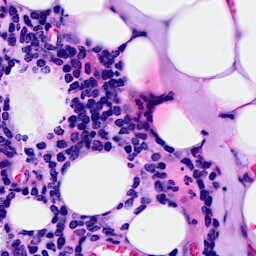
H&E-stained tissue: Breast